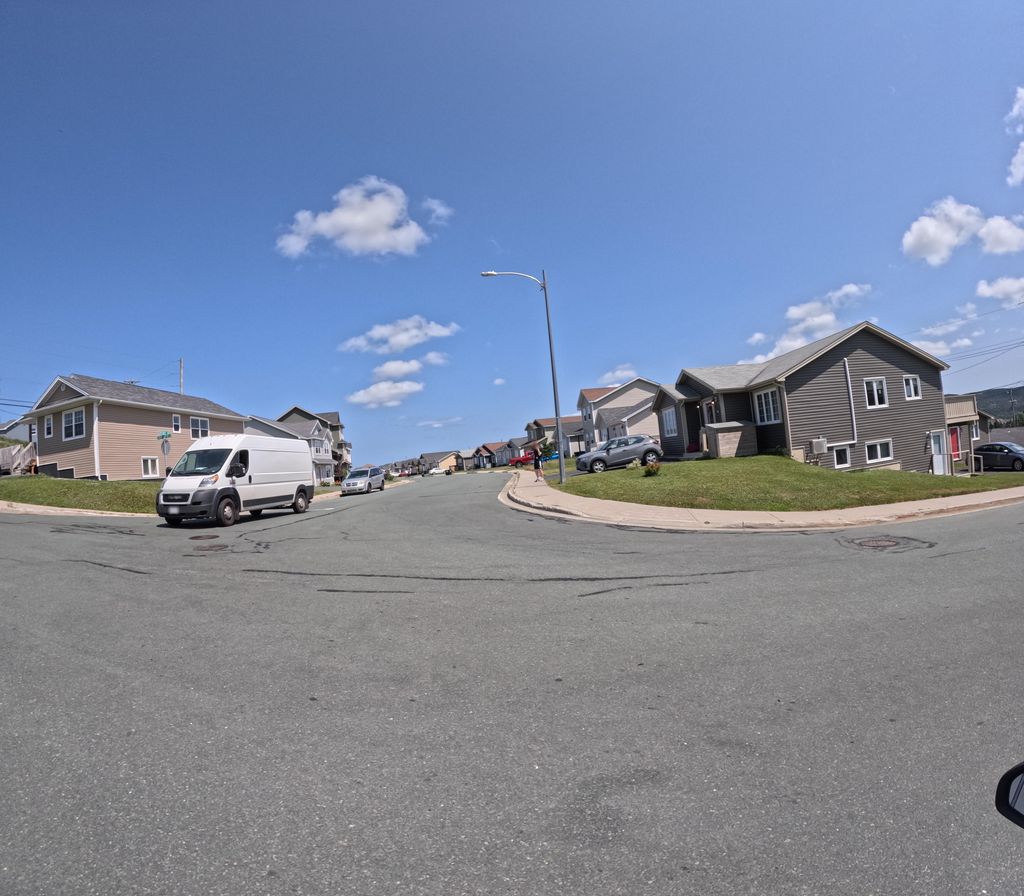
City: st_johns